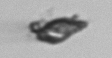
Label: detritus_transparent